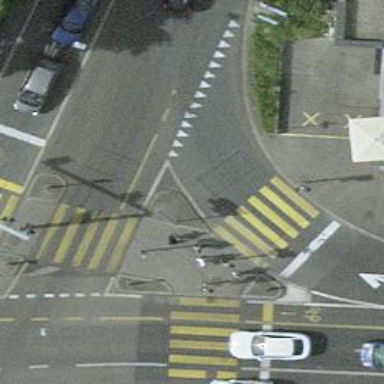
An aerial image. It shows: Kerb serving as barrier.